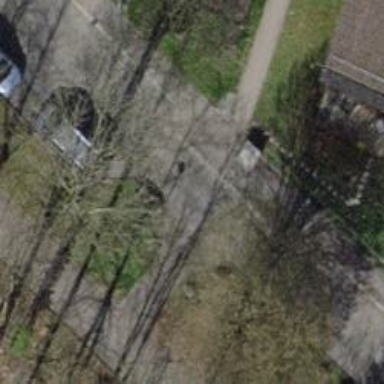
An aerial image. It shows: Unmarked crossing on the road.